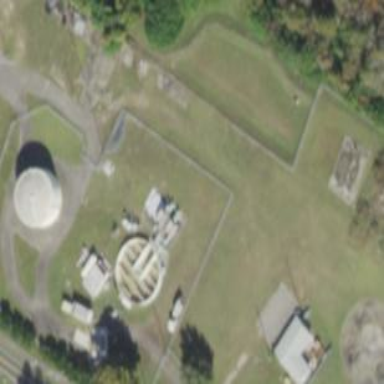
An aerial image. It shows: Wastewater plant protected by fence.